九年级 · 度量几何学
如图, 商用手扶梯 $A B$ 的坡比为 $1: \sqrt{3}$, 已知扶梯的长 $A B$ 为 12 米, 则小明乘坐扶梯从 $B$ 处到 $A$ 处上升的高度 $A C$ 为 $(\quad)$

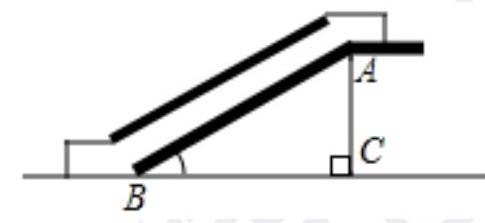
A. 6 米
B. $6 \sqrt{3}$ 米
C. 12 米
D. $12 \sqrt{3}$ 米
答案: A
解析: 解: $\because$ 商用手扶梯 $A B$ 的坡比为 $1: \sqrt{3}$,

设 $A C=x$ 米, 则 $B C=\sqrt{3} x$ 米,

$\therefore A B=\sqrt{A C^{2}+B C^{2}}=\sqrt{x^{2}+(\sqrt{3} x)^{2}}=2 x=12$,

解得: $x=6$,

$\therefore A C=6$ 米,

故选: $A$.

根据坡比的定义可知, 设 $A C=x$ 米, 则 $B C=\sqrt{3} x$ 米, 由勾股定理求出 $A B=2 x=12$, 得出 $x=6$ 即可.

此题考查了解直角三角形的应用一坡度坡角问题以及勾股定理. 理解坡比的定义是解此题的关键.